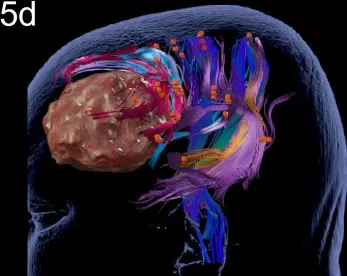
Case 5. Left panels show ON results, right panels AN results. Panels (C, D) Fiber tracking results including the lesion, nTMS cortical endpoints in orange and color-coded tracts with CNT in direction-coded, here dark blue, AF in purple, ILF in yellow, Frontal Aslant Tract in pink, and CF in light blue.
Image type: electrography (ekg)